Question: I created a custom actionbar so that I can add buttons to the actionbar. But now I need a way to display the title of the app on this custom actionbar. I have a temporary fix by adding a TextView to my custom actionbar but I don't want to be re-sizing it for different devices (such as tablets and phone). See is what it looks it so far:

This title is too small. I want it to match the size of the buttons. Here is my code for the custom actionbar xml:
'''
<RelativeLayout
xmlns:android="http://schemas.android.com/apk/res/android"
android:layout_width="fill_parent"
android:layout_height="match_parent"
android:layout_gravity="fill_horizontal" >
<ImageButton
android:id="@+id/btnBack"
android:background="?attr/actionBarItemBackground"
android:layout_width="?attr/actionBarSize"
android:layout_height="match_parent"
android:scaleType="centerInside"
android:layout_alignParentLeft="true"
android:layout_alignParentTop="true"
android:src="@drawable/ic_keyboard_backspace_white_24dp" />
<TextView
android:id="@+id/customTitle"
android:layout_width="wrap_content"
android:layout_height="wrap_content"
android:layout_centerVertical="true"
android:scaleType="centerInside"
android:layout_toRightOf="@+id/btnBack"
android:text="App Title" />
<ImageButton
android:id="@+id/btnHelp"
android:background="?attr/actionBarItemBackground"
android:layout_width="?attr/actionBarSize"
android:layout_height="match_parent"
android:scaleType="centerInside"
android:layout_alignParentRight="true"
android:layout_alignParentTop="true"
android:src="@drawable/ic_help_white_24dp" />
</RelativeLayout>
'''
Any suggestions? Let me know if more detail is required.
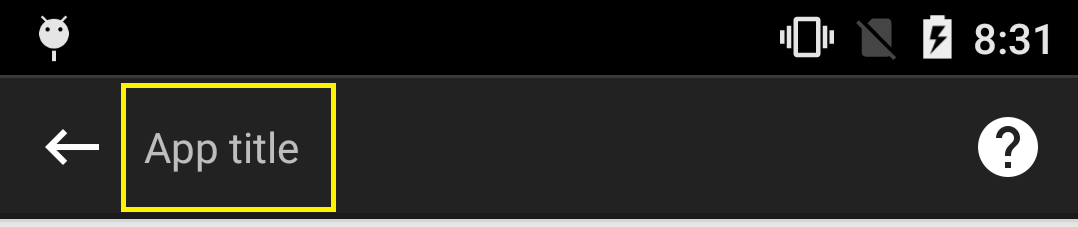
Answer: I added this line to the 'TextView'tag: 'android:textAppearance="?android:attr/textAppearanceMedium"'